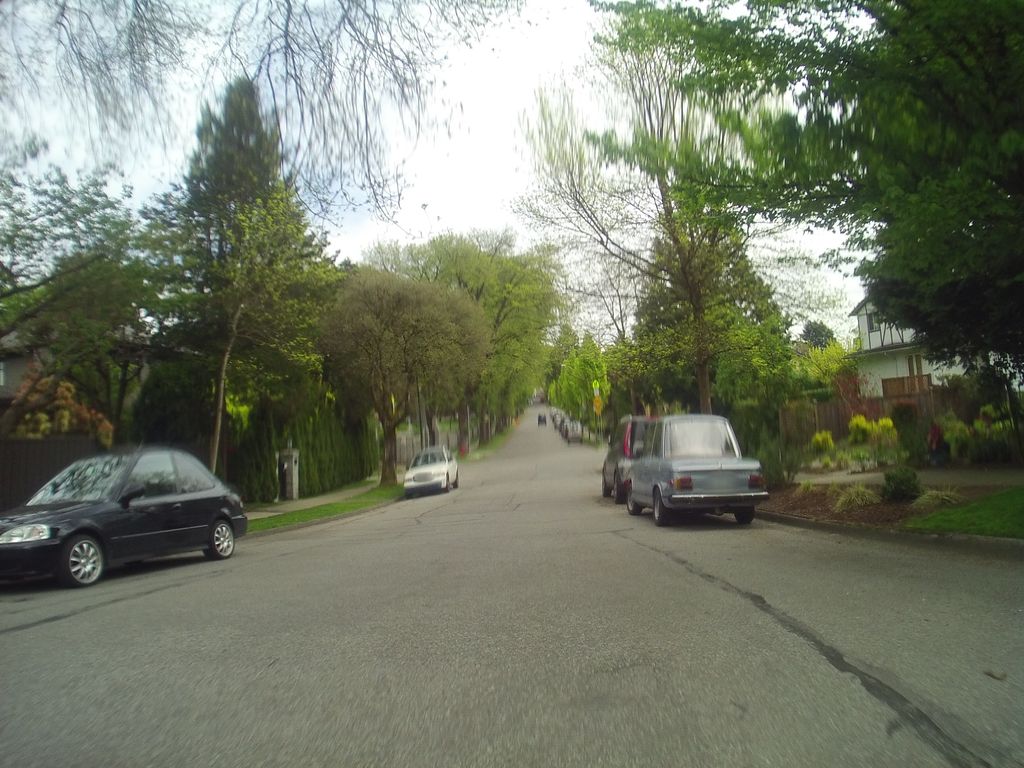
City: vancouver